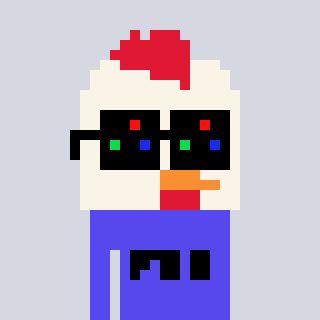
a pixel art character with square black sunglasses, a chicken-shaped head and a computerblue-colored body on a cool background